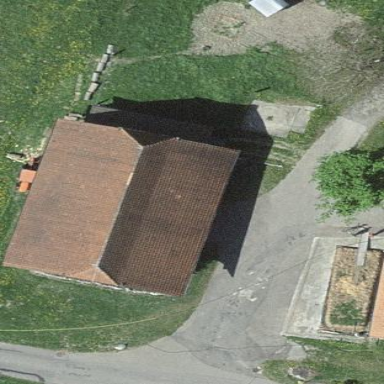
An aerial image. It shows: Barn with half-hipped roof.